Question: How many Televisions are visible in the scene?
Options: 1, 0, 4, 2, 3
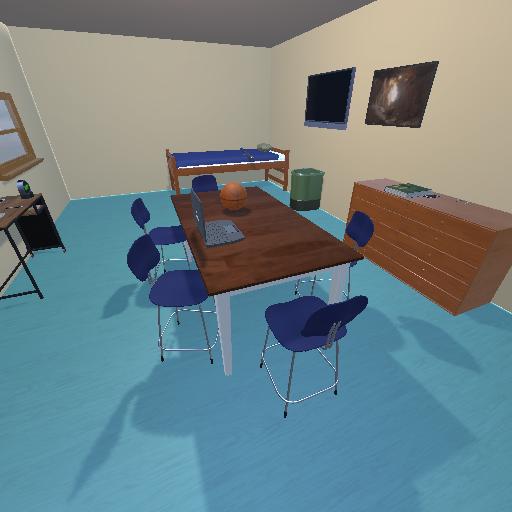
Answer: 1